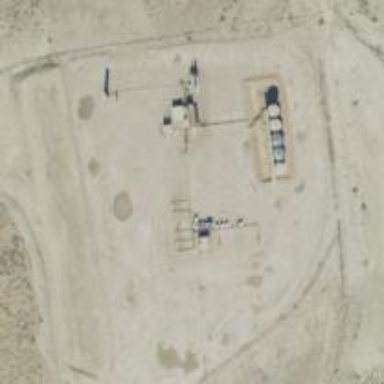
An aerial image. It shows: Petroleum well that is man-made.